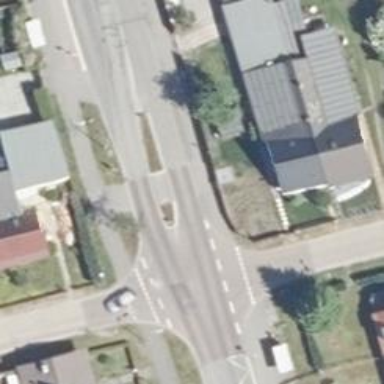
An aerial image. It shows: Asphalt tertiary road with traffic calming island.